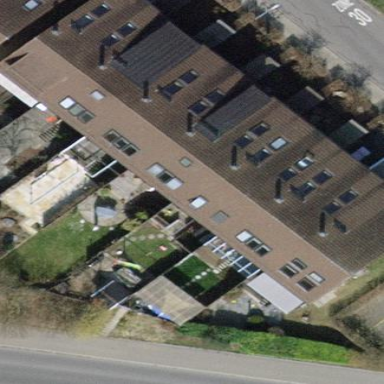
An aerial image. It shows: Terrace building.